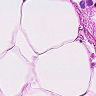
Metastatic tissue present: no